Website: walmart
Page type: payment
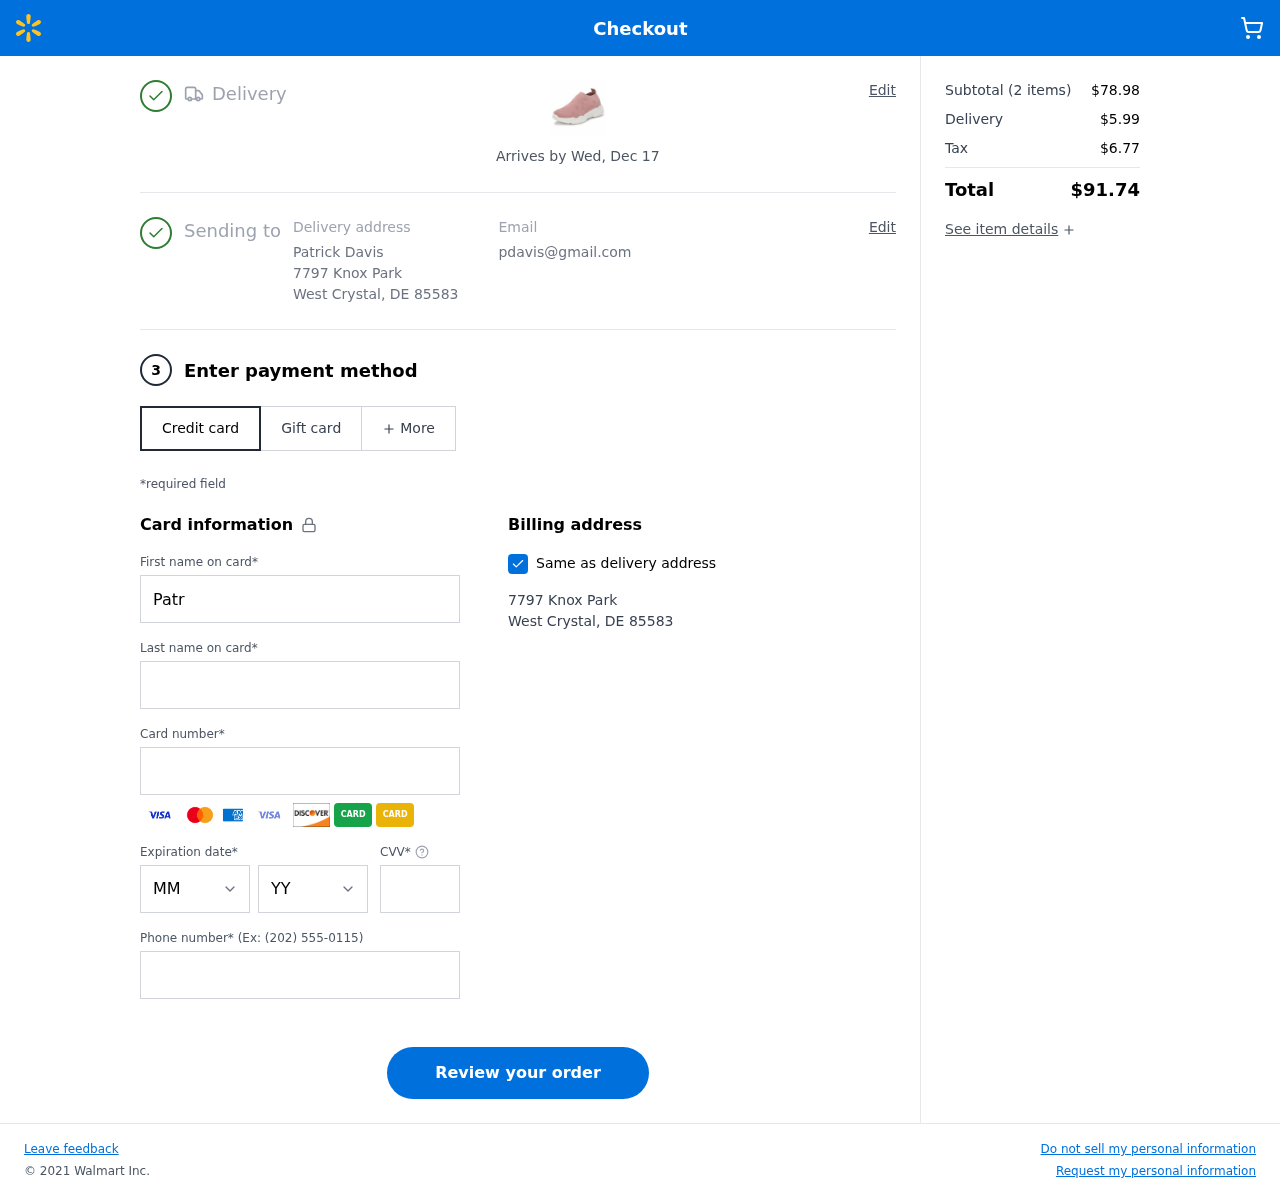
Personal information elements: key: PII_CARD_CVV
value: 317
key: PII_CARD_EXPIRY_MONTH
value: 11
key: PII_CARD_EXPIRY_YEAR
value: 28
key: PII_CARD_NUMBER
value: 2231 3632 7181 5846
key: PII_CITY
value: West Crystal
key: PII_EMAIL
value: pdavis@gmail.com
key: PII_FIRSTNAME
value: Patrick
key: PII_FULLNAME
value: Patrick Davis
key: PII_LASTNAME
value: Davis
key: PII_PHONE
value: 8224444574
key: PII_POSTCODE
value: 85583
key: PII_STATE_ABBR
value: DE
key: PII_STREET
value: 7797 Knox Park
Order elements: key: ORDER_DELIVERY_DATE
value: Arrives by Wed, Dec 17
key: ORDER_NUM_ITEMS
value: (2 items)
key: ORDER_SUBTOTAL
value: $78.98
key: ORDER_SHIPPING_COST
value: $5.99
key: ORDER_TAX
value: $6.77
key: ORDER_TOTAL
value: $91.74